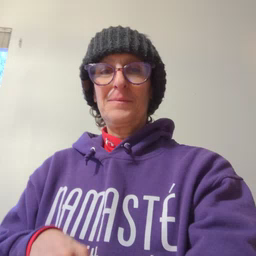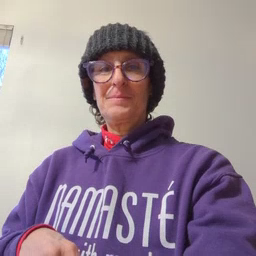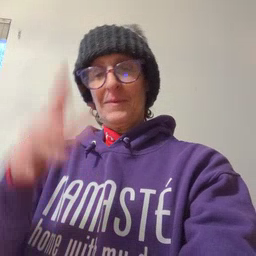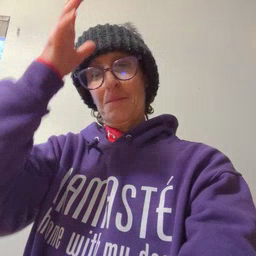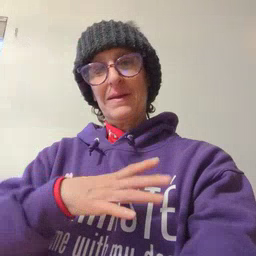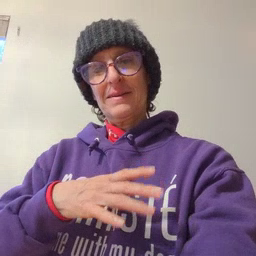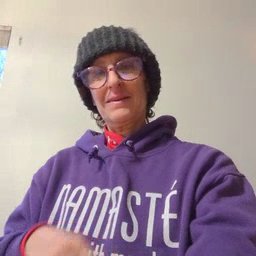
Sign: man